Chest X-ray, AP view. Patient: 67 years old, sex M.
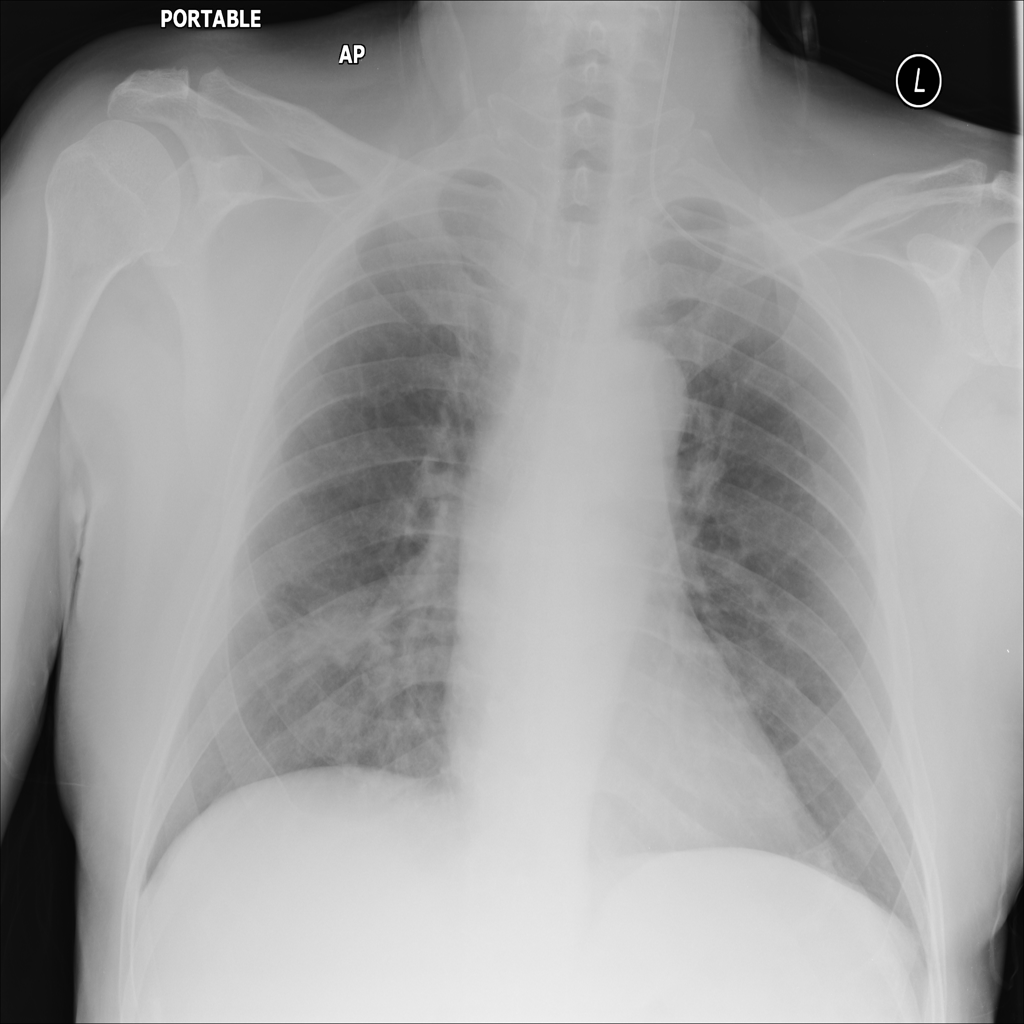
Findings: Infiltration, Nodule